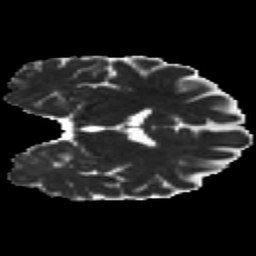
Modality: MD
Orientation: coronal
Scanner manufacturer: ge
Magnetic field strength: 3 T
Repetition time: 8.8 s
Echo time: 0.085 s